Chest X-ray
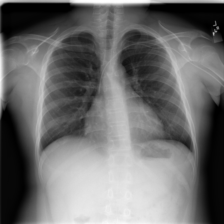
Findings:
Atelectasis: negative
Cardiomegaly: negative
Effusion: negative
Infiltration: negative
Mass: negative
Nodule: negative
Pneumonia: negative
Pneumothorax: negative
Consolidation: negative
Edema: negative
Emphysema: negative
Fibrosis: negative
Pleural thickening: negative
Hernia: negative